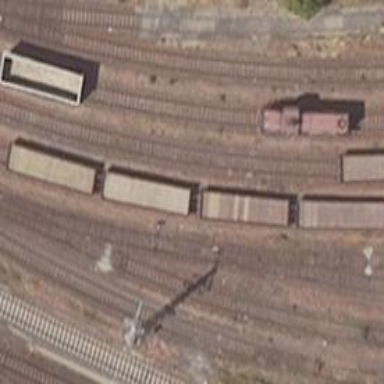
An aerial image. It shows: Railway yard used for servicing trains.